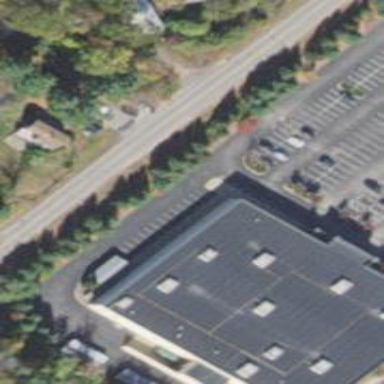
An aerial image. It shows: Building.